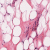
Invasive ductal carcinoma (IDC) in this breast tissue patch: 0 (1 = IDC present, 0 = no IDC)